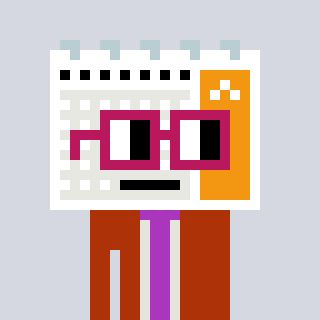
a pixel art character with square dark red glasses, a calendar-shaped head and a hotbrown-colored body on a cool background